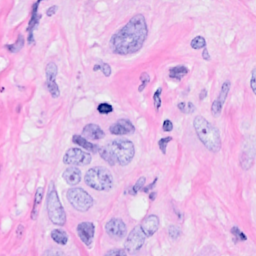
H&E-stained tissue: Breast